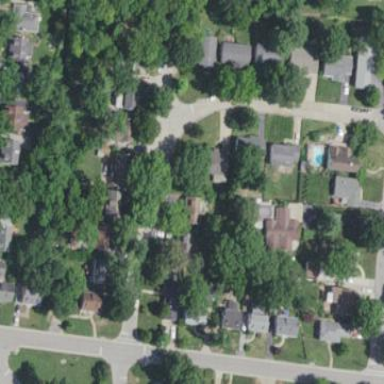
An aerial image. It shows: This residential area consists of single-family homes.